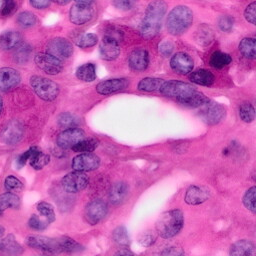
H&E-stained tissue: Pancreatic